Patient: sex M, age 26
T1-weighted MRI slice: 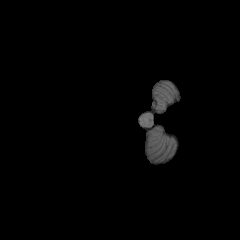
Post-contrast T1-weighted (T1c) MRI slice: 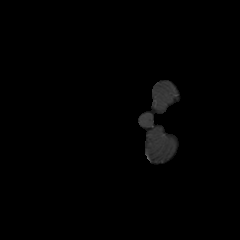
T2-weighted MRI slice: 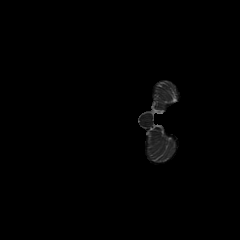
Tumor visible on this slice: no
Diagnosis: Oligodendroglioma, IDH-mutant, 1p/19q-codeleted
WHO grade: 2